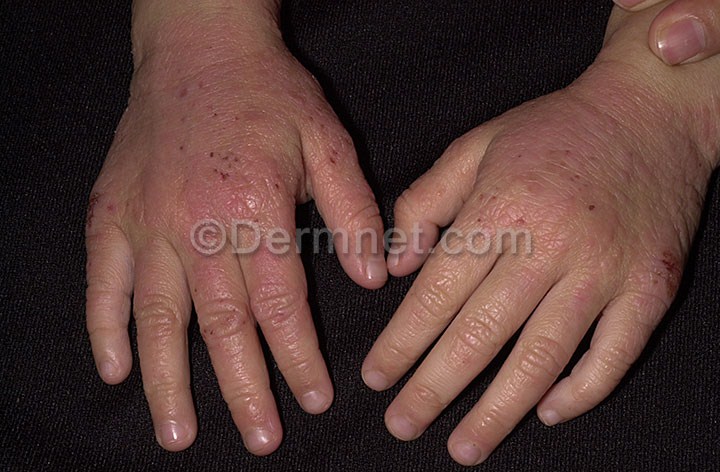
Disease: Atopic Dermatitis Photos